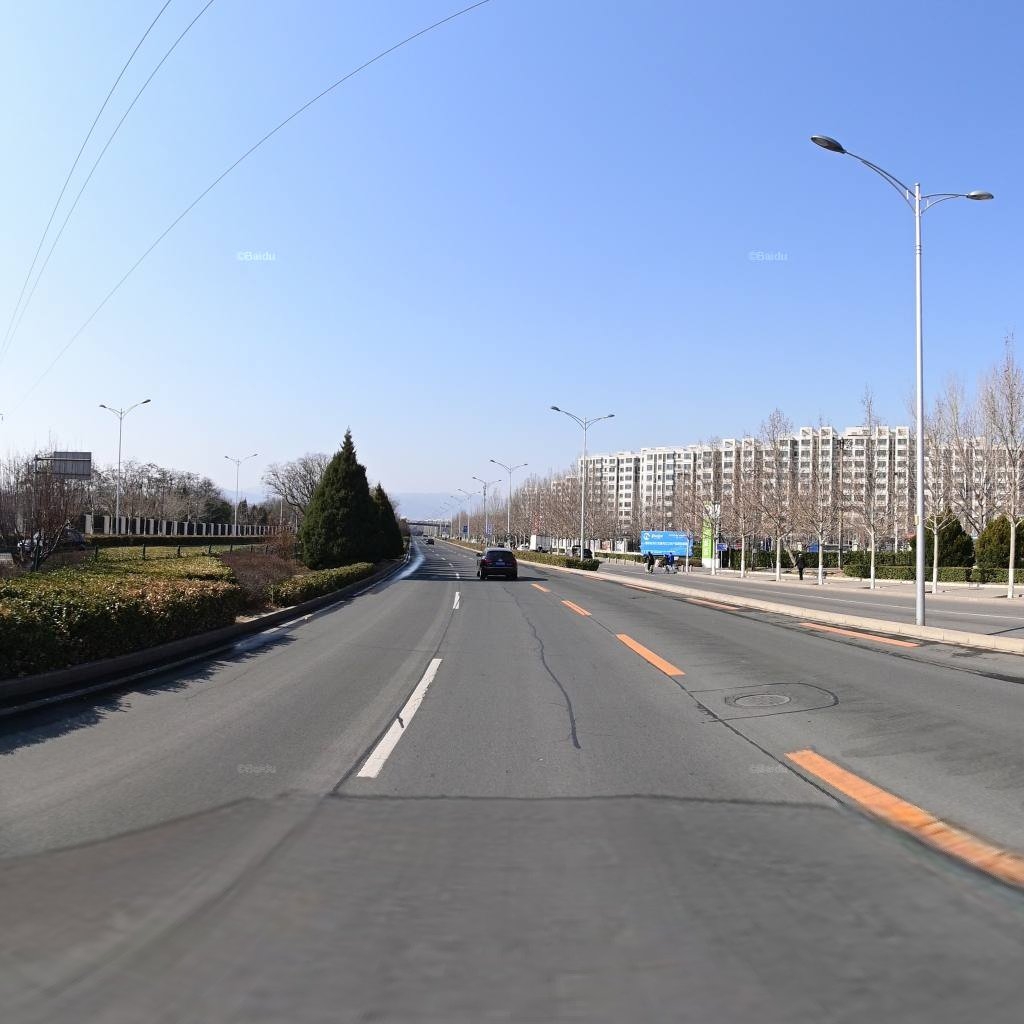
Region: Haidian
Road damage annotations: longitudinal patch, longitudinal patch, longitudinal patch, longitudinal patch, transverse patch, transverse patch, manhole cover